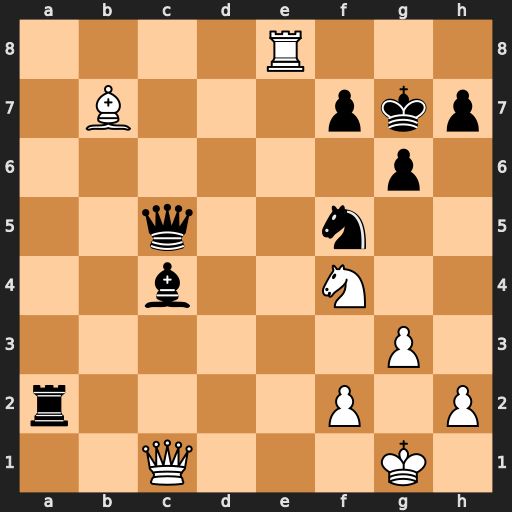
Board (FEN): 4R3/1B3pkp/6p1/2q2n2/2b2N2/6P1/r4P1P/2Q3K1
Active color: w
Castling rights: -
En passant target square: -
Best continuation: Nh5+ gxh5 Qg5#